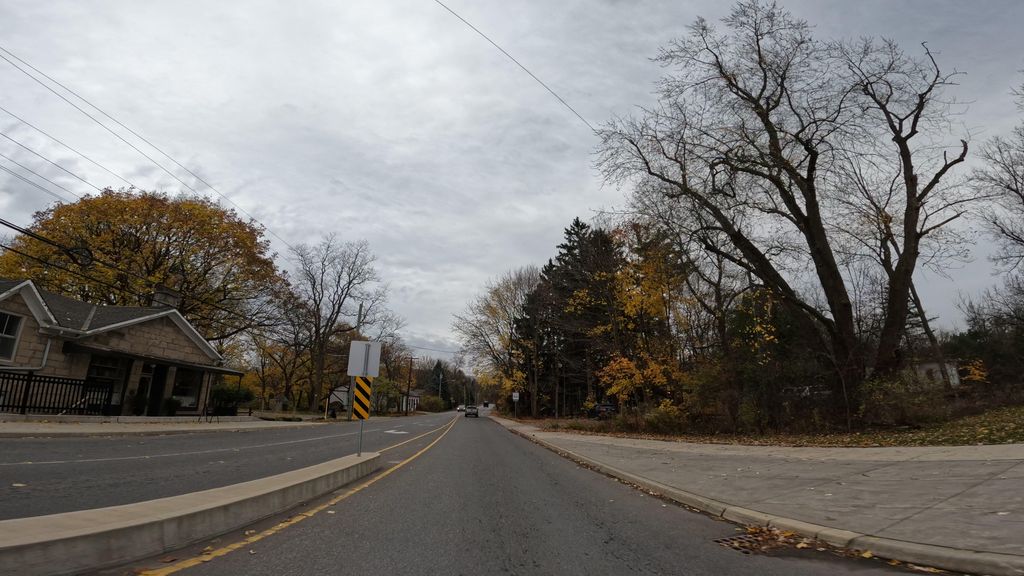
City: hamilton